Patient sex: M
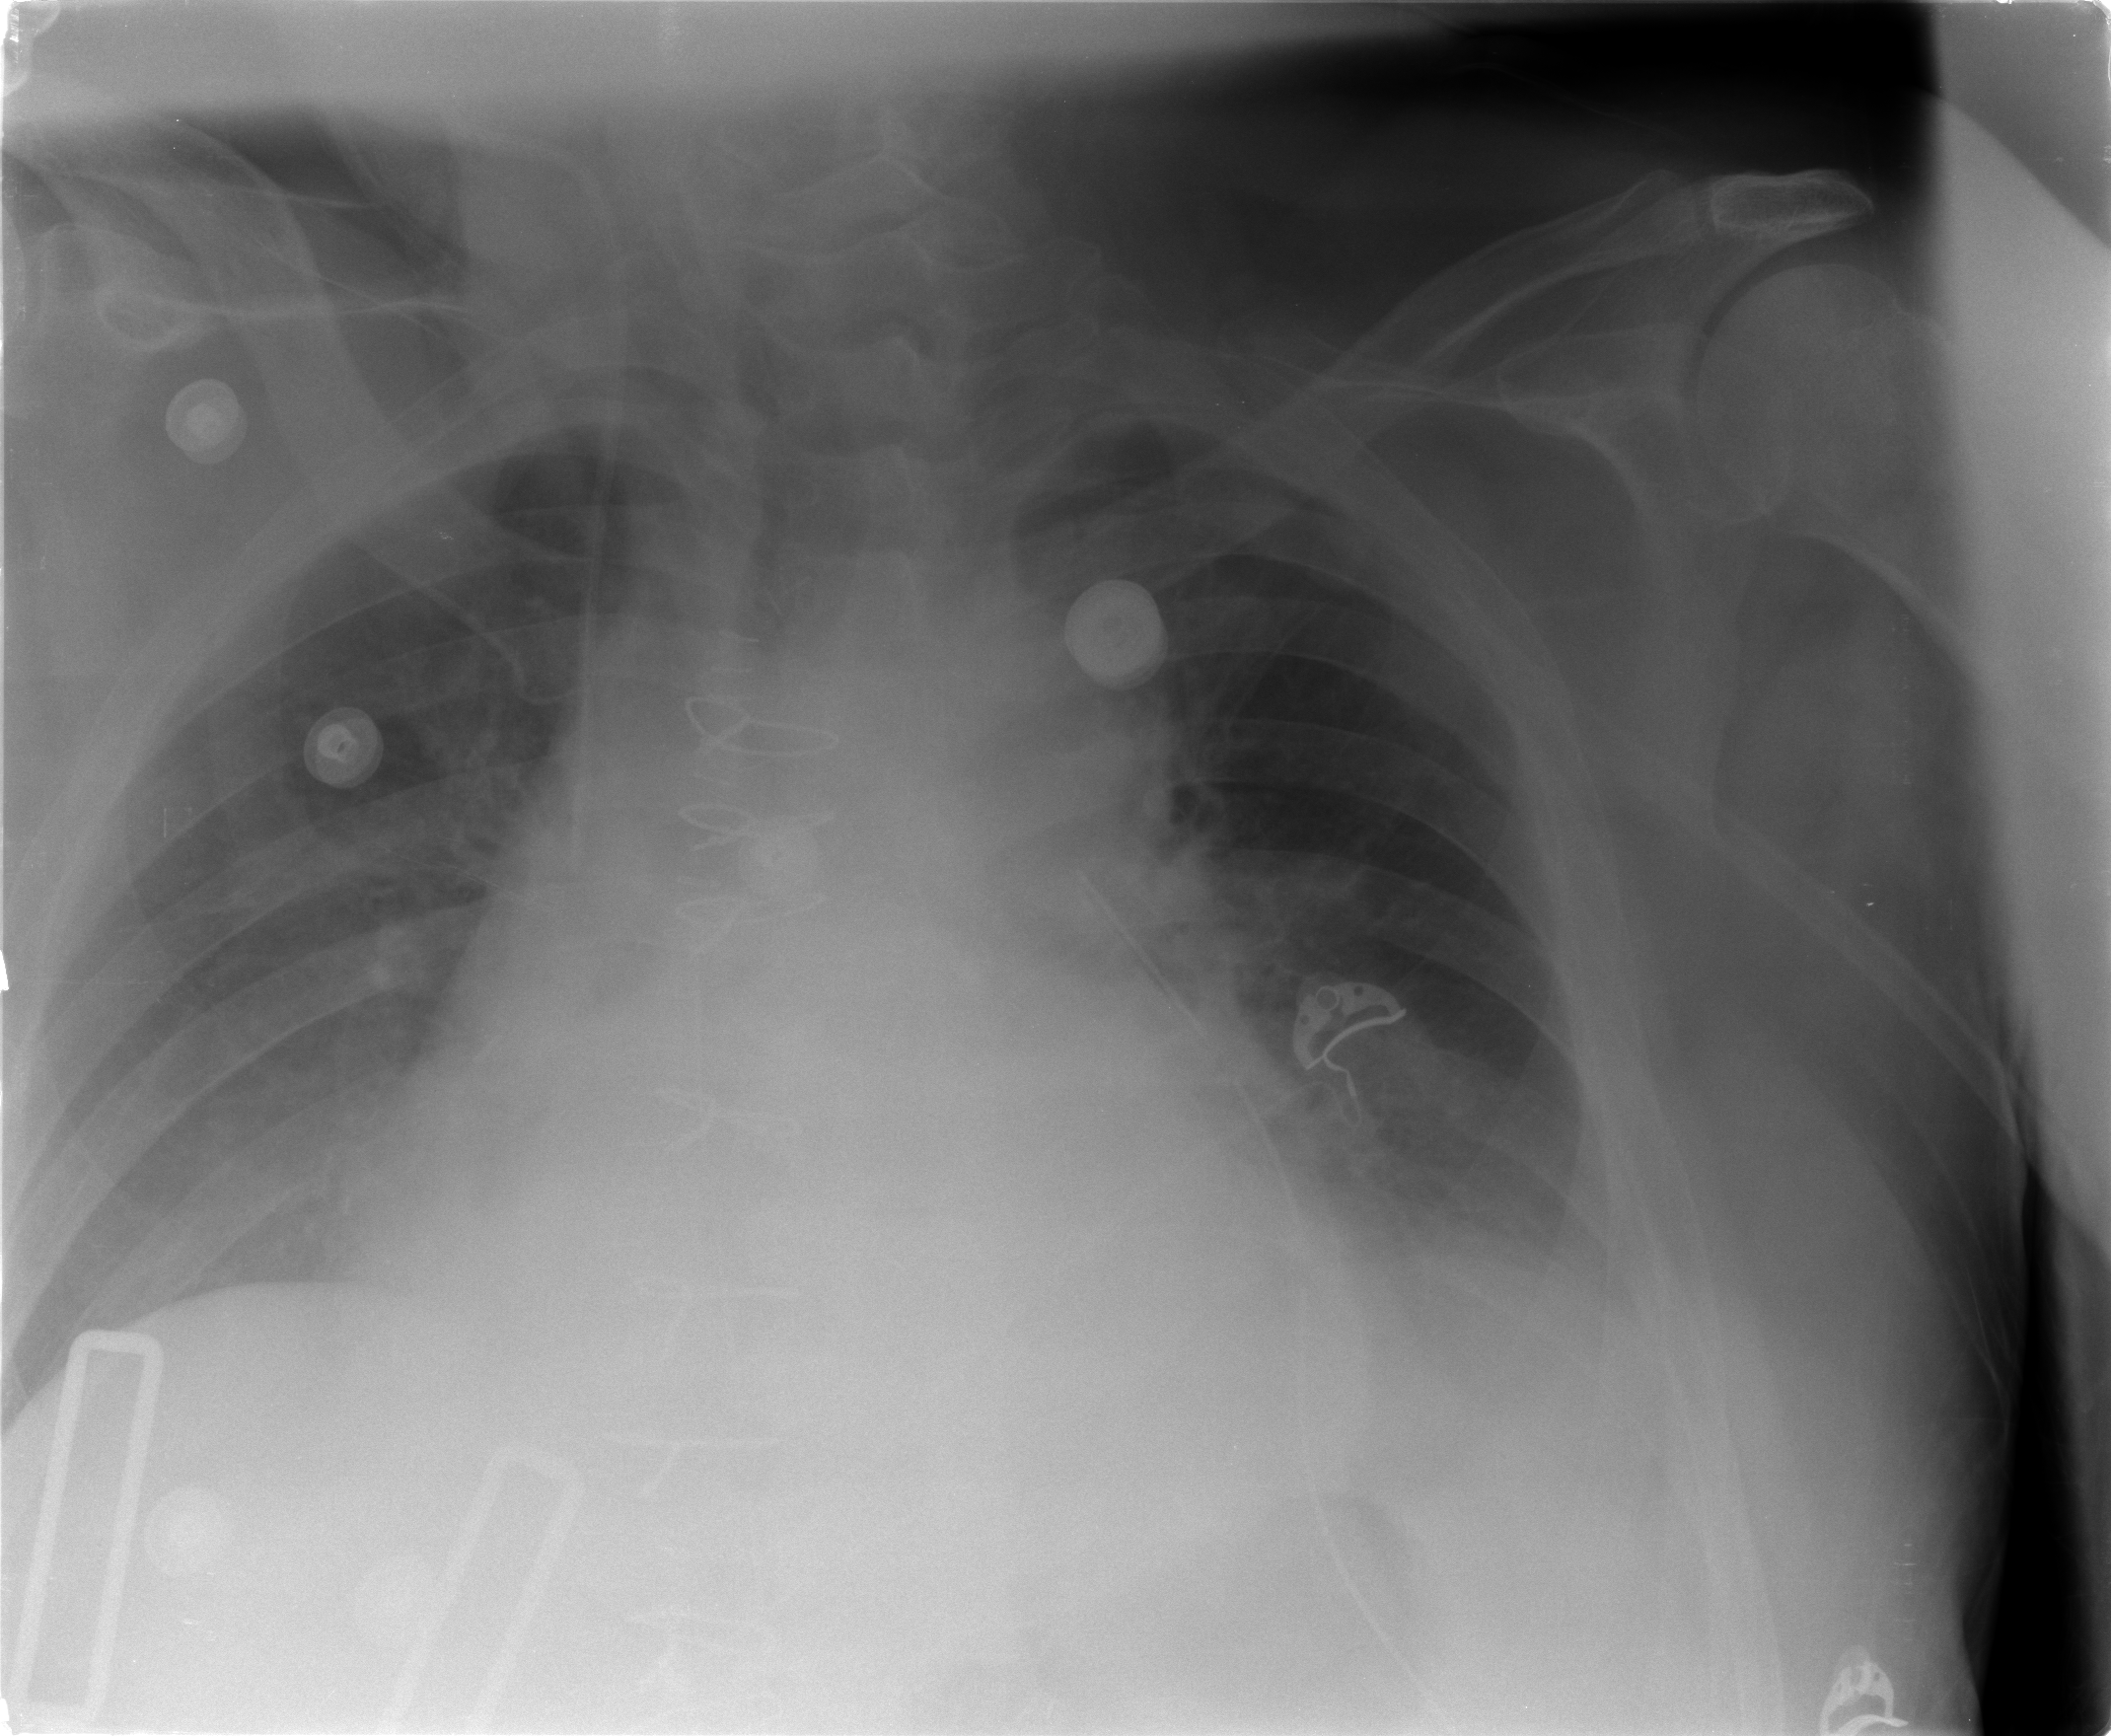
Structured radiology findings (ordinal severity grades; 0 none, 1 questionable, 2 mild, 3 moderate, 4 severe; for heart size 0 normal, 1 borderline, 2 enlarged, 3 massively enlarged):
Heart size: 2
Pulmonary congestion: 1
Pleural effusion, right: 0
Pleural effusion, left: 2
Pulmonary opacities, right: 0
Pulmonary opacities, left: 0
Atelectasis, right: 1
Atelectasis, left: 2